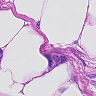
Metastatic tissue present: yes